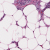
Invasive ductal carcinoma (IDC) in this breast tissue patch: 1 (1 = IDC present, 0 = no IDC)